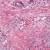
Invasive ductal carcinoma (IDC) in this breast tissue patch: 1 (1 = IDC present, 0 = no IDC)